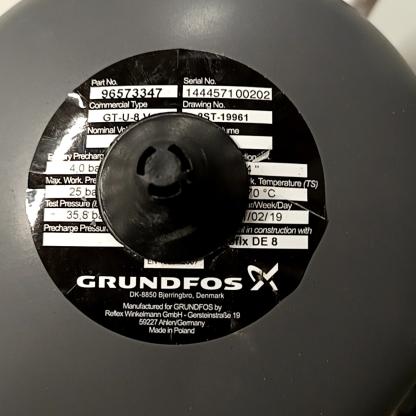
Klasa: tabliczka-znamionowa